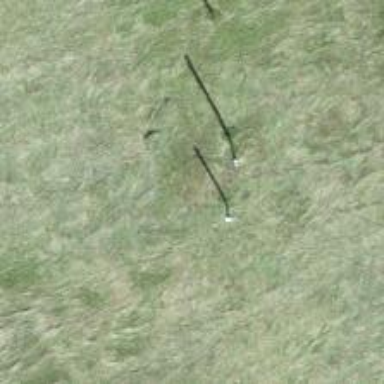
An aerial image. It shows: Power pole.